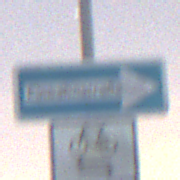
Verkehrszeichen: EinbahnstrasseRechtsweisend
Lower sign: RichtungsangabeDurchPfeile9
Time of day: Night
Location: Outdoor (Nature)
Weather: Overcast
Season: NotSpecified
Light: Artificial